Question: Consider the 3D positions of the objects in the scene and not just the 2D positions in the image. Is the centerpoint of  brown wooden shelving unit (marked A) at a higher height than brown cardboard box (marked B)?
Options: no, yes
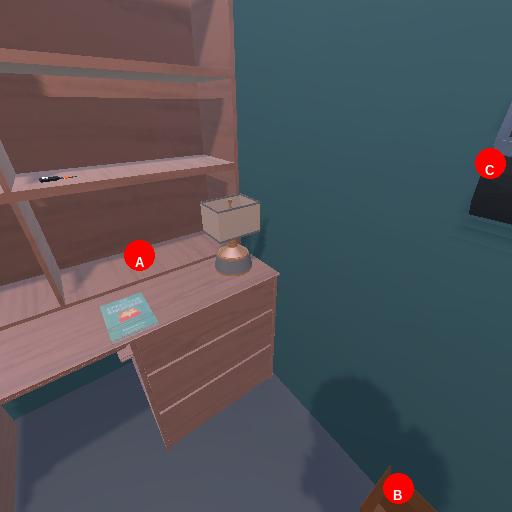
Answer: no